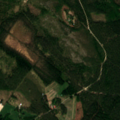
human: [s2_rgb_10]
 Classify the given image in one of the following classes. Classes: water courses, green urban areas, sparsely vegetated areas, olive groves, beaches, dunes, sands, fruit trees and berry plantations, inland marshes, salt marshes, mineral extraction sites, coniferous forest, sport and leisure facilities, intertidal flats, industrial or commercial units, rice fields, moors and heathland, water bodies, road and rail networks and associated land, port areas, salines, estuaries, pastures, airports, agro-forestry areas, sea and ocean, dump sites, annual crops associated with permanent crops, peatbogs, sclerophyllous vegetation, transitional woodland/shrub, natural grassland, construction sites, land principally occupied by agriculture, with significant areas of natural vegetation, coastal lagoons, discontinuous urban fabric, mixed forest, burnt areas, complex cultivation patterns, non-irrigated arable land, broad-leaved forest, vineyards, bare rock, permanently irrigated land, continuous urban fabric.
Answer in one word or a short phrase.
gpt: non-irrigated arable land, coniferous forest, mixed forest, transitional woodland/shrub